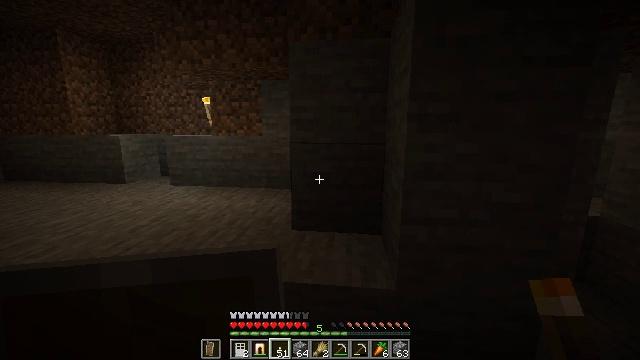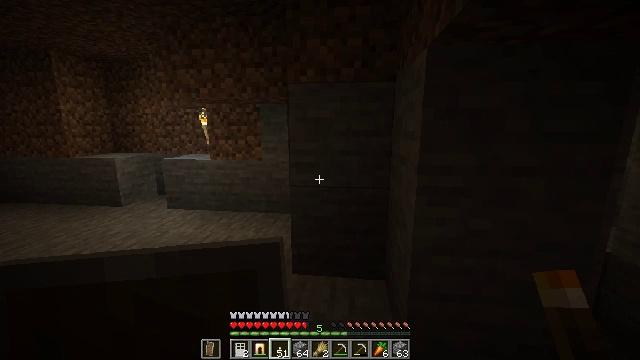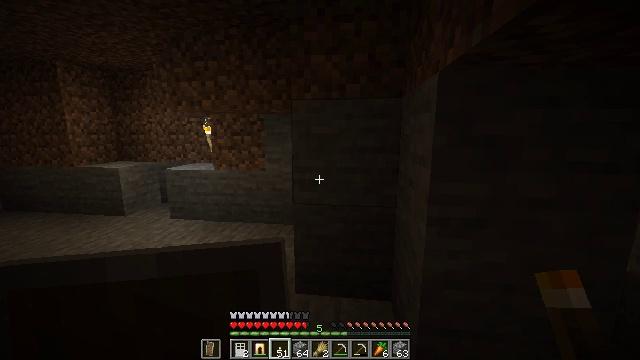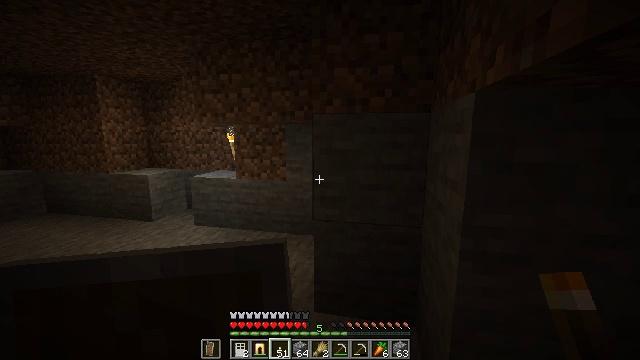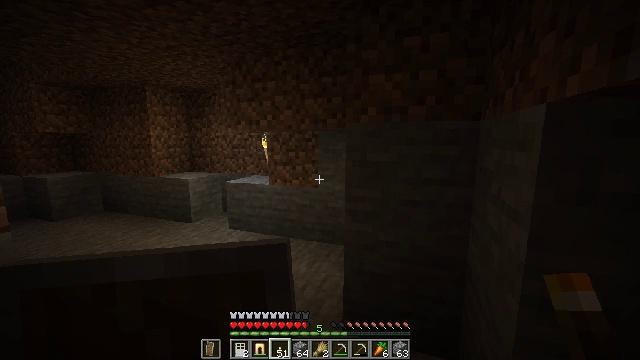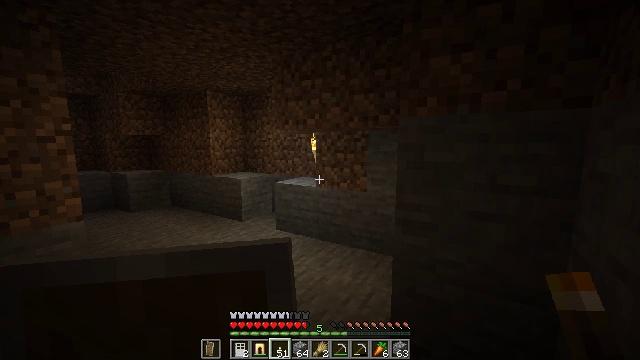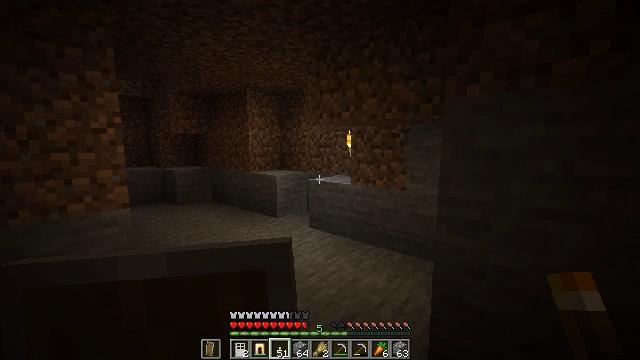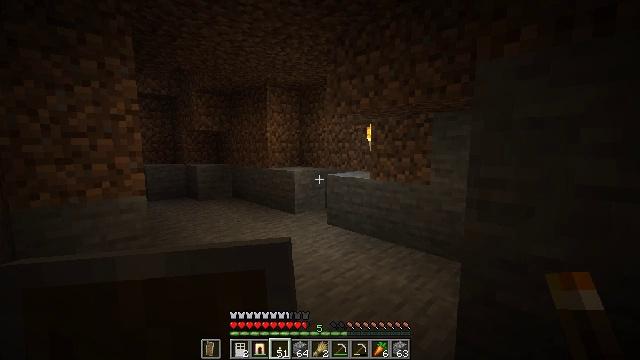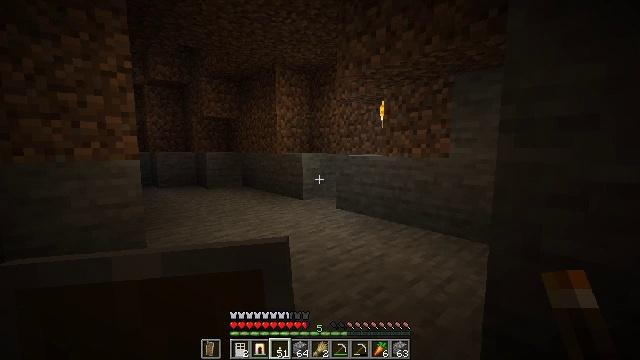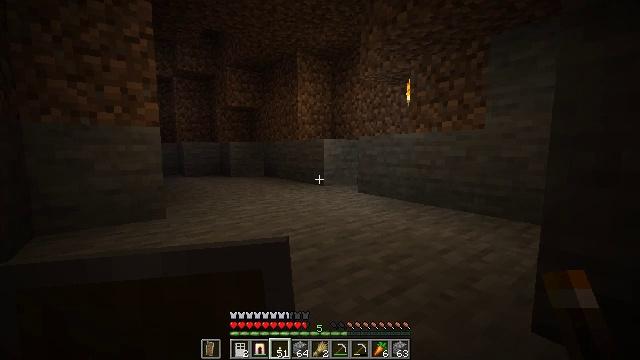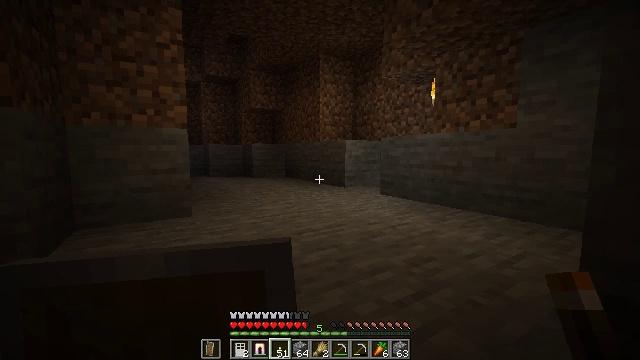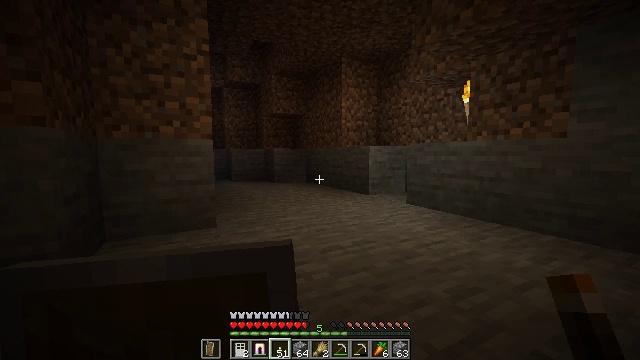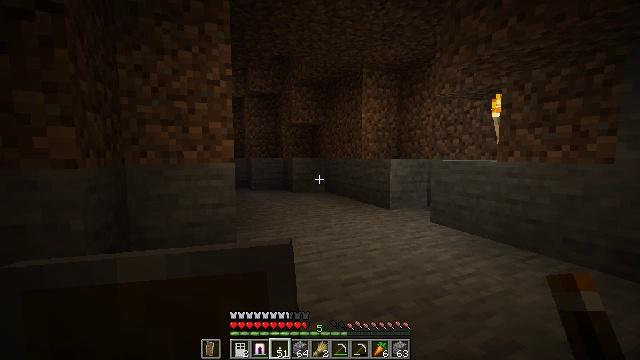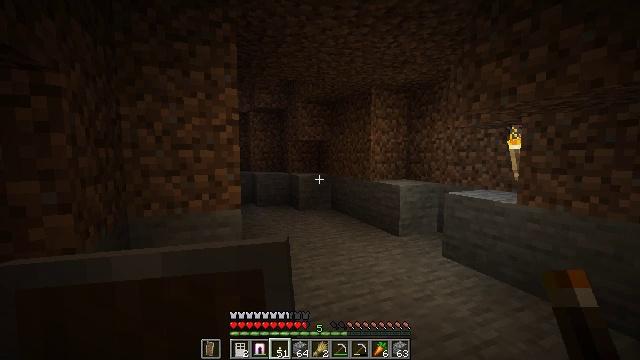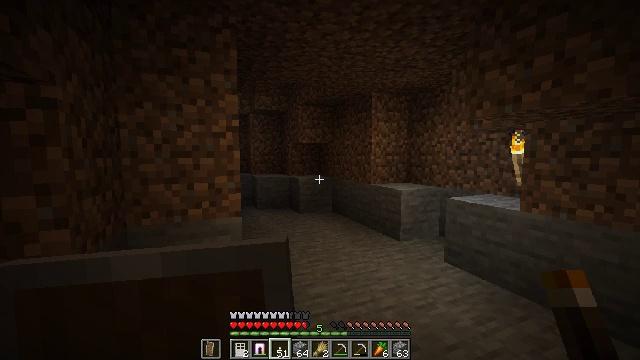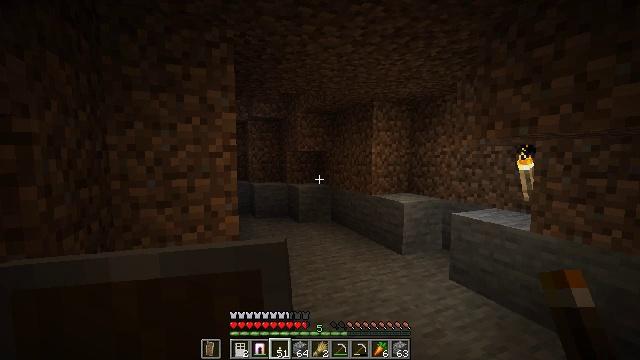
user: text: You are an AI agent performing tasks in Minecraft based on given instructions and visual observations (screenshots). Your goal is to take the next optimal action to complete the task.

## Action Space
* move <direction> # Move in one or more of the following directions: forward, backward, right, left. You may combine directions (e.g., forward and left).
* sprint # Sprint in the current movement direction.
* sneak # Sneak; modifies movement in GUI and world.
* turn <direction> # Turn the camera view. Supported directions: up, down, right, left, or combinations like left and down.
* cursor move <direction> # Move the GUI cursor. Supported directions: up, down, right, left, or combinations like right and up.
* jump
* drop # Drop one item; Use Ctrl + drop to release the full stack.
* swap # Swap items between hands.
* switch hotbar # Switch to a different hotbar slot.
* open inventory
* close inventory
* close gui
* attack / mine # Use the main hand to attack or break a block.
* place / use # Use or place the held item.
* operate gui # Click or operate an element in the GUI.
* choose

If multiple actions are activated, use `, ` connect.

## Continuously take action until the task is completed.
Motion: motion action
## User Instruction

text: Break the white bed to relocate it.
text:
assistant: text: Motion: move forward, jump
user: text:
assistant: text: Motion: move forward, jump
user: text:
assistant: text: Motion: move forward, turn left, jump
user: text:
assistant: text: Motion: move forward, turn left, jump
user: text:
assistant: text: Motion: move forward, turn left, jump
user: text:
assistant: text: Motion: move forward, turn left, jump
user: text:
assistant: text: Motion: move forward, turn left, jump
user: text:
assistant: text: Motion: move forward, turn left, jump
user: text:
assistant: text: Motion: move forward, turn left, jump
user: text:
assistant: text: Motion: move forward, turn left, jump
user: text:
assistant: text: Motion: move forward, turn left, jump
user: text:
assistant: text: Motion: move forward, turn left, jump
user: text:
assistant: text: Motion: move forward, jump
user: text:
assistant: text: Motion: move forward, jump
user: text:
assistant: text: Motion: move forward, jump
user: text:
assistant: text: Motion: move forward, jump
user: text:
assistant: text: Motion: move forward, jump
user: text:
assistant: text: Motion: move forward, jump
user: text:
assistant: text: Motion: move forward, jump
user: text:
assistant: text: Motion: move forward, jump
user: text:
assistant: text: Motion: move forward, jump
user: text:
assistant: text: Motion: move forward, jump
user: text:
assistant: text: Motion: move forward, jump
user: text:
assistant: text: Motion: move forward, jump
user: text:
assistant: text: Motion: move forward, jump
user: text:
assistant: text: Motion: move forward
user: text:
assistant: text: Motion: move forward
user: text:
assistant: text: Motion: move forward, turn left
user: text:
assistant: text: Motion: move forward, turn left
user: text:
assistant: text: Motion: move forward, turn left